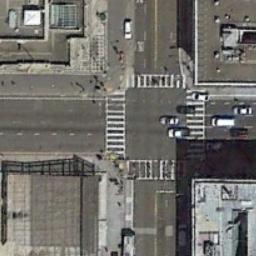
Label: intersection